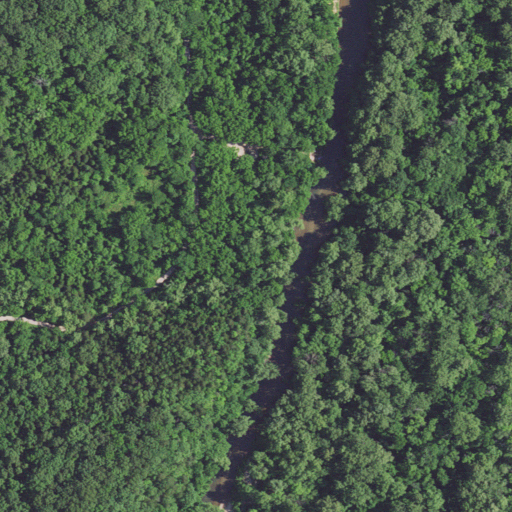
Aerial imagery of valley in Missouri named Milldam Hollow containing deciduous forest, mixed forest, open development, and pasture